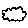
Label: cloud